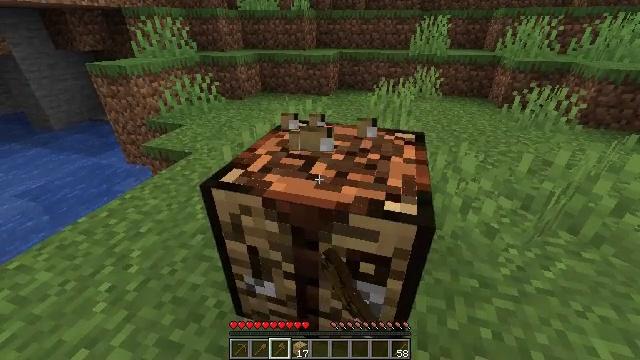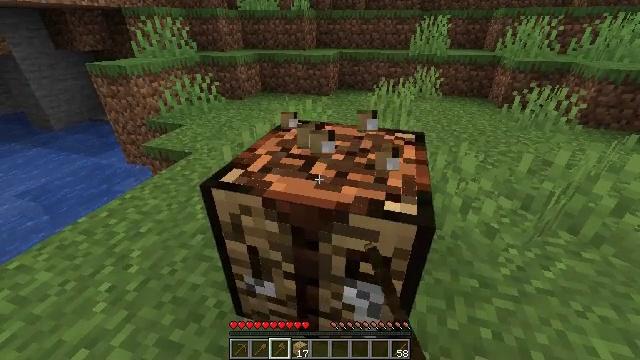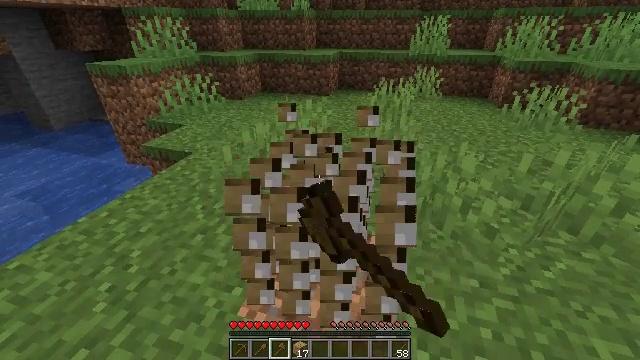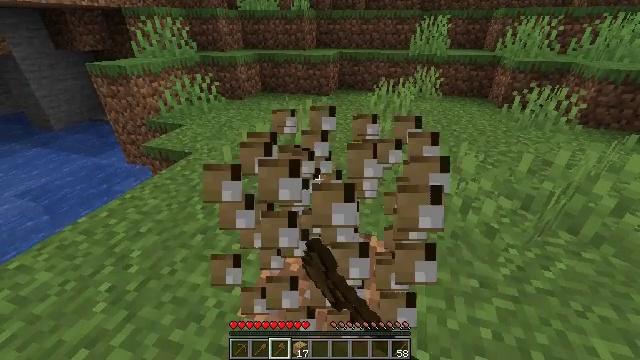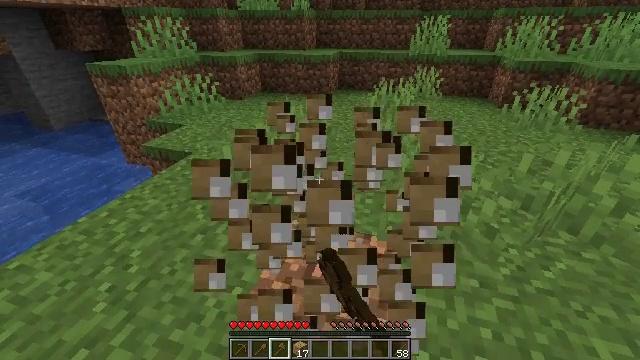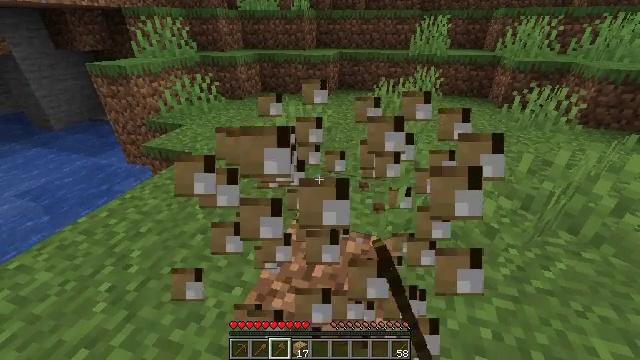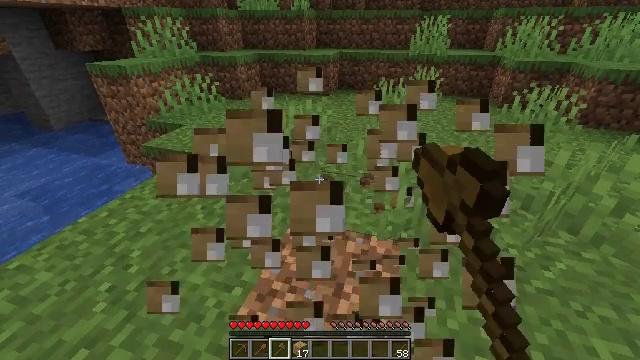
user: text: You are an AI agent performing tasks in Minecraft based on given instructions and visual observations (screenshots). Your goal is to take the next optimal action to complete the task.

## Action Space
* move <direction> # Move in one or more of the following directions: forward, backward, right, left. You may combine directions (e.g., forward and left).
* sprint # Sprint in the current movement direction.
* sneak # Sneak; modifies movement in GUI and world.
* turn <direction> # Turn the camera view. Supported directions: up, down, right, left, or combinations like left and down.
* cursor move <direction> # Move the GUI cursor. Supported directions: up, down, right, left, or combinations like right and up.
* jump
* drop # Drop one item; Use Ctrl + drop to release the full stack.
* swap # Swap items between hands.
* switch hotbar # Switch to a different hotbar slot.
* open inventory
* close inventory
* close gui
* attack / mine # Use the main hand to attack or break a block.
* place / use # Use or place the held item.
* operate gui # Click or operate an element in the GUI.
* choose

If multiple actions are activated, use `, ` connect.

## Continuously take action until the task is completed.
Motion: motion action
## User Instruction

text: Get the crafting table into the inventory.
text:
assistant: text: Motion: attack / mine
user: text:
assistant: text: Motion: attack / mine
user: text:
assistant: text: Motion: attack / mine
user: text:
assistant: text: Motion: attack / mine
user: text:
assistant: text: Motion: attack / mine
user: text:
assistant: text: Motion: attack / mine
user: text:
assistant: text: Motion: attack / mine